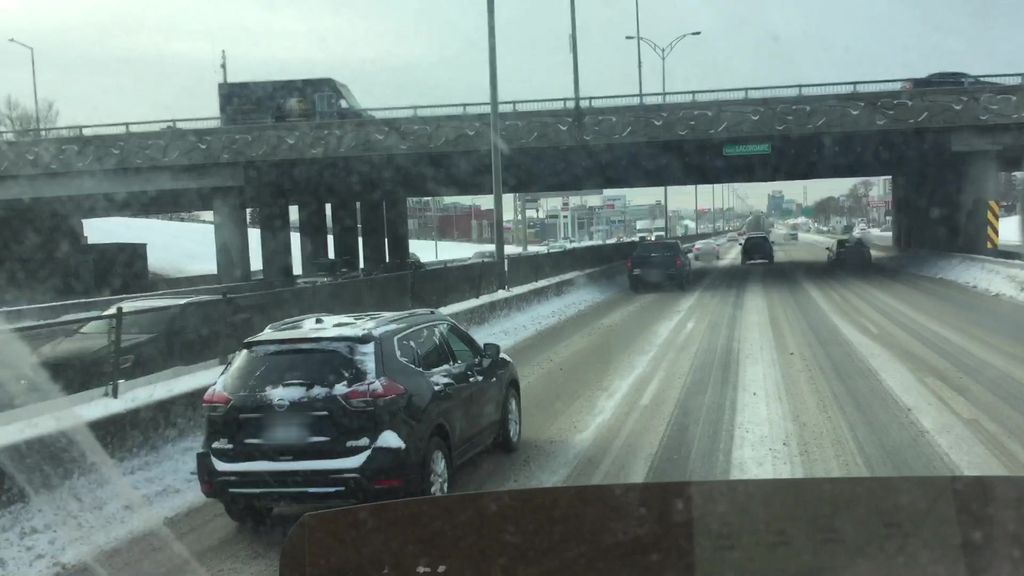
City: montreal